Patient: sex M, age 72
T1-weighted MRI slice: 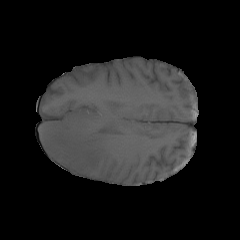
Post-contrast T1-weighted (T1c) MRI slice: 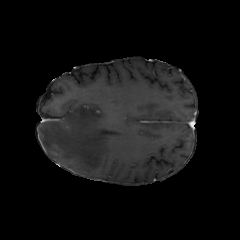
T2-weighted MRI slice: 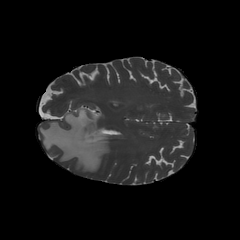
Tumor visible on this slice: yes
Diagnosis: Glioblastoma, IDH-wildtype
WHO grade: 4